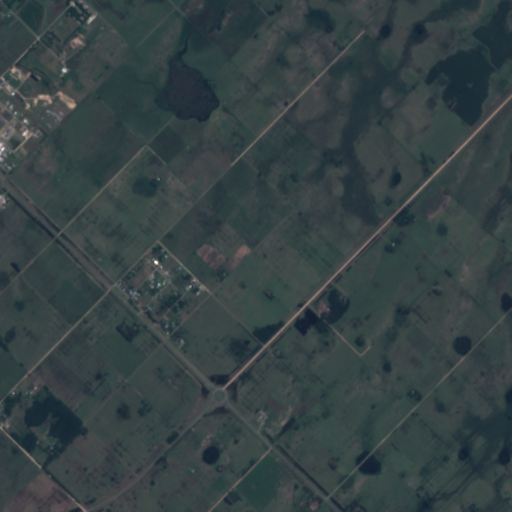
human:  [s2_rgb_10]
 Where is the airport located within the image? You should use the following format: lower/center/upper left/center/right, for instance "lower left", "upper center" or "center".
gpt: The airport is located in the upper left of the image.
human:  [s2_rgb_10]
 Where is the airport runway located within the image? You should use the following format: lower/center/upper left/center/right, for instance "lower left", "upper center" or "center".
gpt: The airport runway is located in the upper left of the image.
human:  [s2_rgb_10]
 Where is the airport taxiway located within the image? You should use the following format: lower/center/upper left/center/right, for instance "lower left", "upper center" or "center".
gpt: The airport taxiway is located in the upper left of the image.
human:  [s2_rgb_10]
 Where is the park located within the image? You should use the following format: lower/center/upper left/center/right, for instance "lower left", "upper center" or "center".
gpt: The park is located in the upper left of the image.
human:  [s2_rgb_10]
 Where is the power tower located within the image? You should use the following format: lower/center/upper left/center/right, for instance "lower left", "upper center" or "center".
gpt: The power tower is located in the lower left of the image.
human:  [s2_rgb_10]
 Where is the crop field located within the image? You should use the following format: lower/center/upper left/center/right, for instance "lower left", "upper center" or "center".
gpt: There is no crop field in the image.